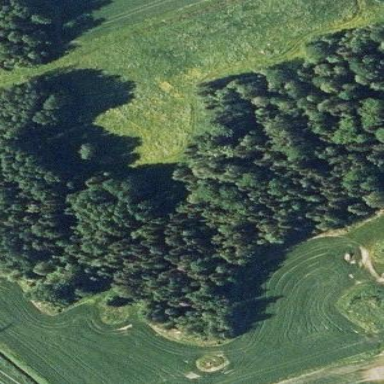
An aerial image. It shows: Forest area.